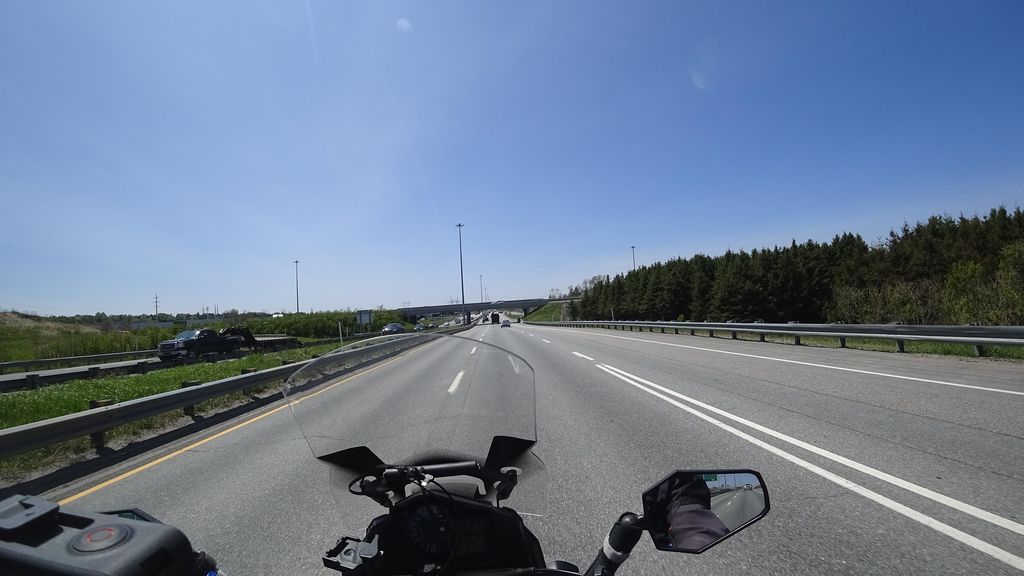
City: quebec_city